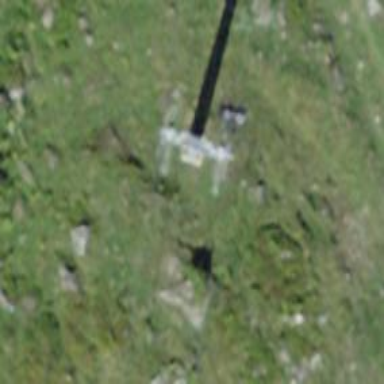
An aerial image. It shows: Pylon used for aerialway.